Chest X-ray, AP view. Patient: 25 years old, sex M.
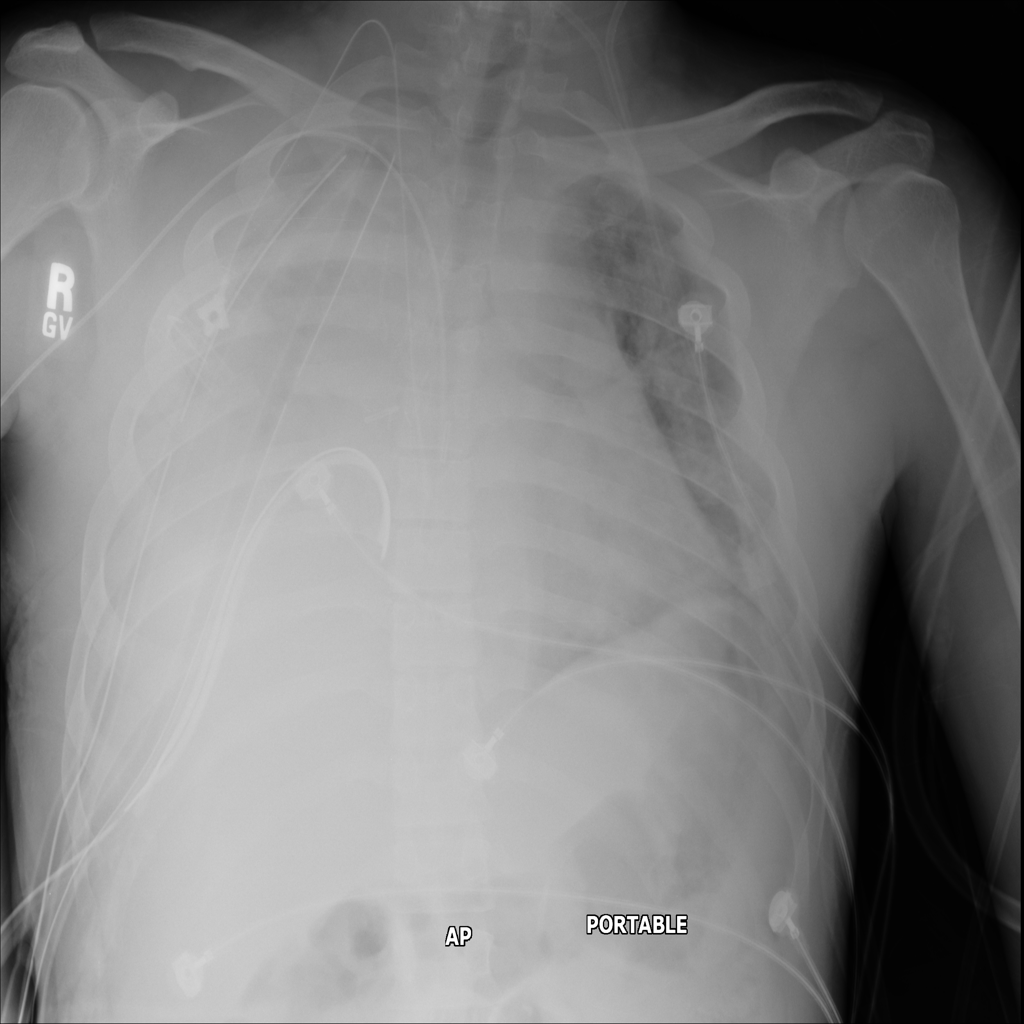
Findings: Infiltration